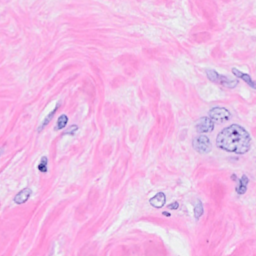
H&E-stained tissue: Breast